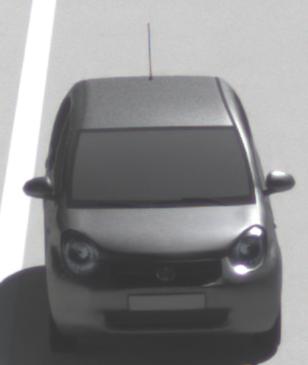
Make: Toyota
Model: Passo
Detailed model: Toyota Passo X Yururi
Model produced from: 2010
Model produced until: 2016
Doors: 5
Color: gray
Road condition: dry road
Daytime: morning or afternoon
Contrast: high contrast